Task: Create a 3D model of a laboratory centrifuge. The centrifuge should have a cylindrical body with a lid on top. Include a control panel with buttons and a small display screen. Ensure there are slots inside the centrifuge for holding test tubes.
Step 153:
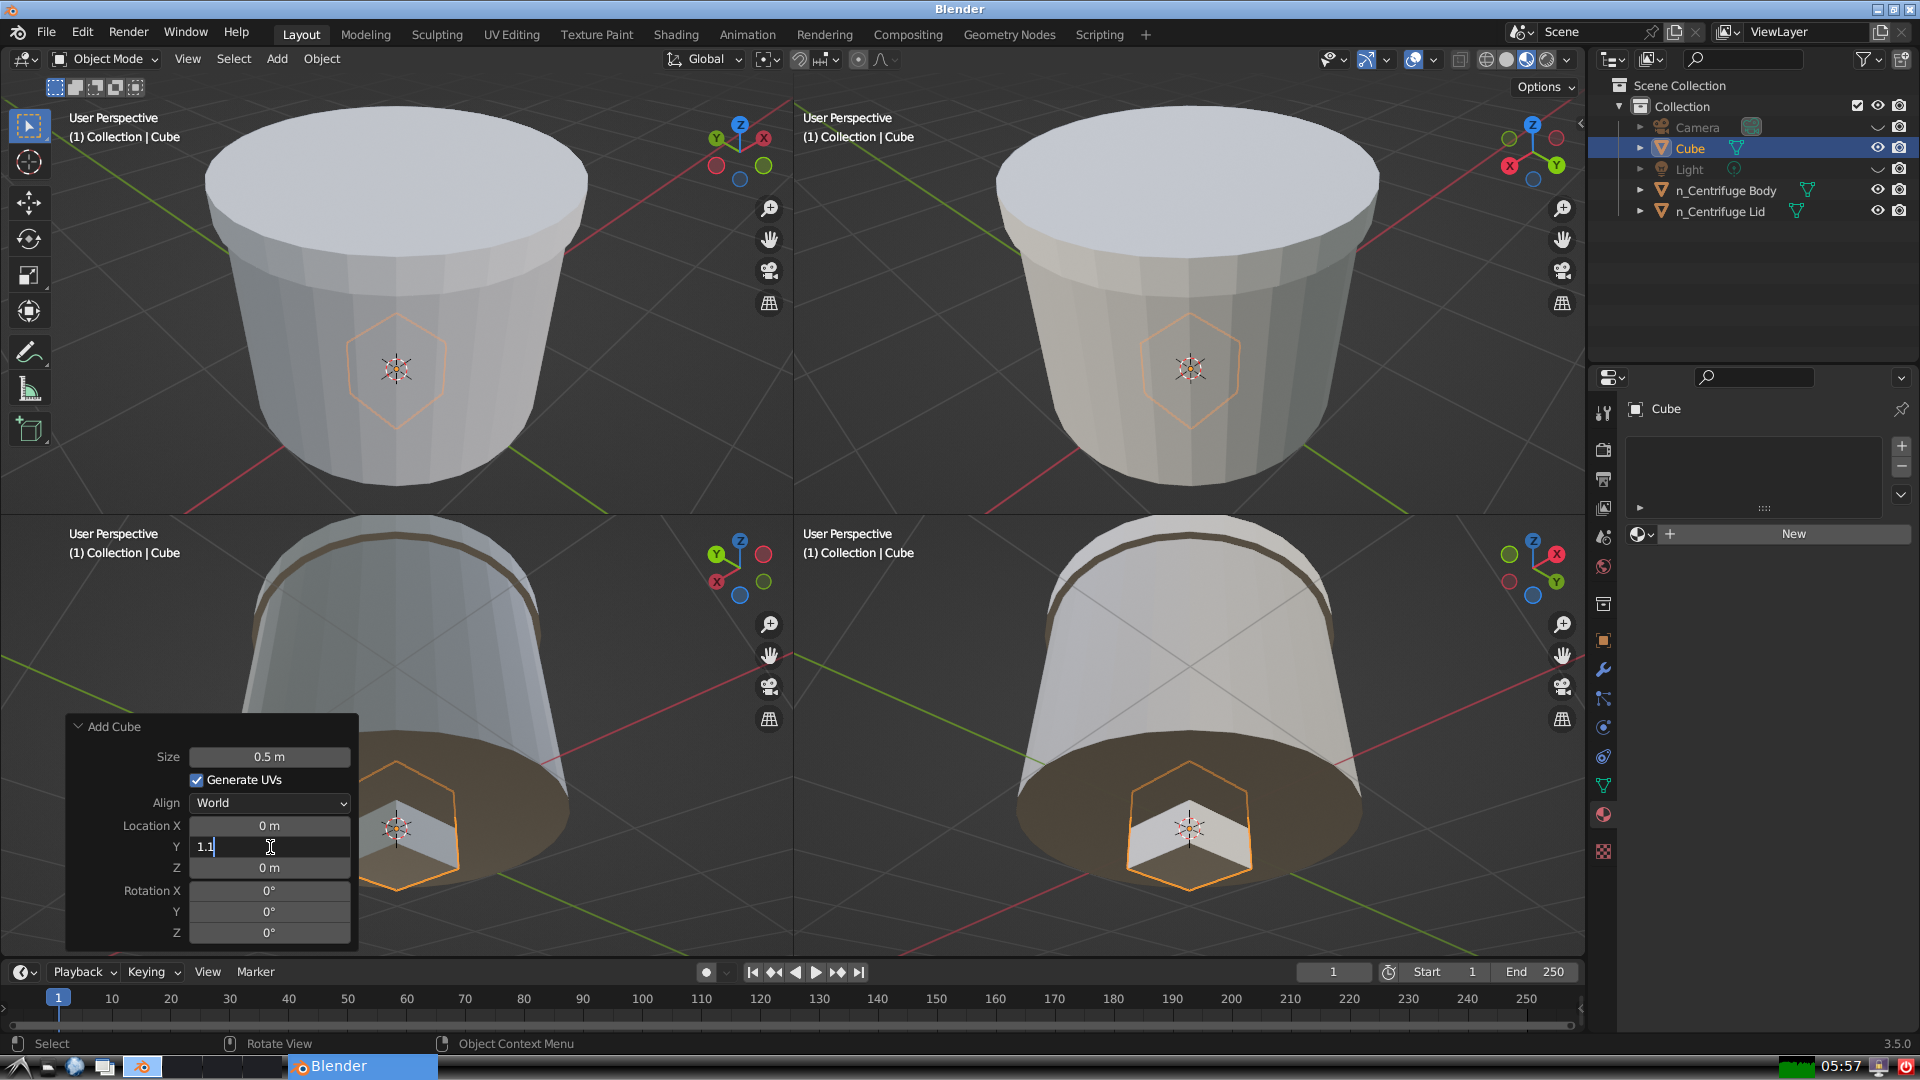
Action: {"key_press": ['Return']}